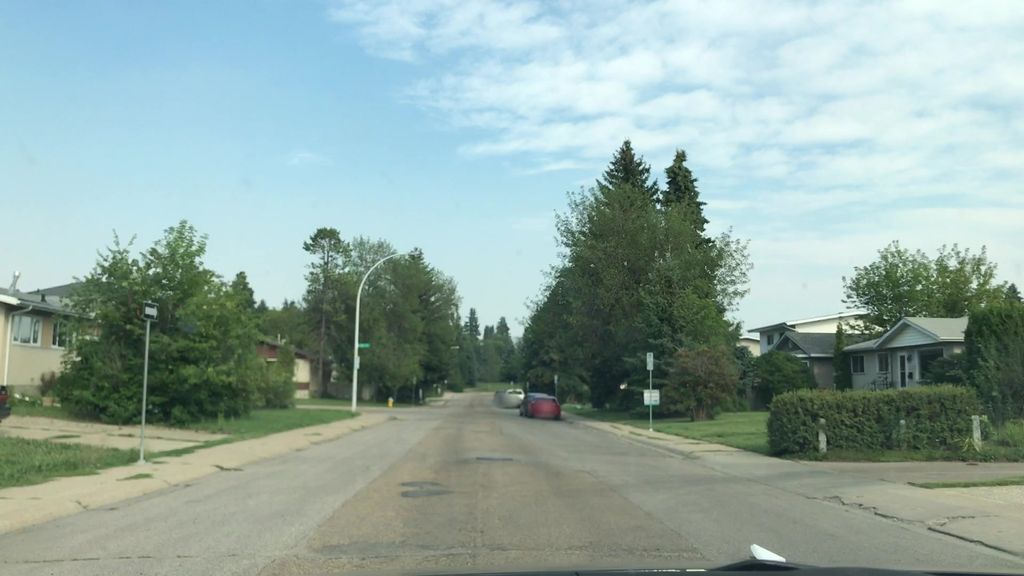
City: edmonton